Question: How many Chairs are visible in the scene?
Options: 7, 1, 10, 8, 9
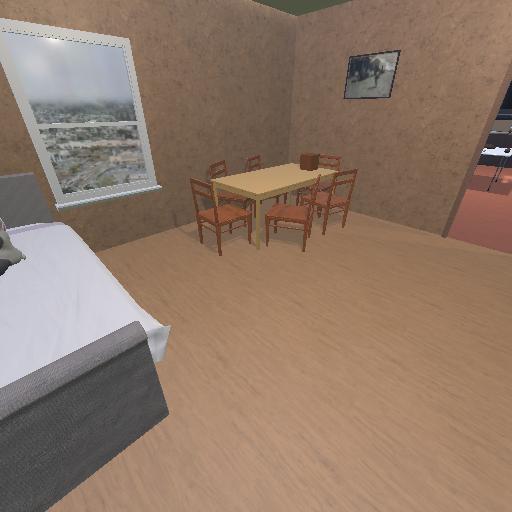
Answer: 7